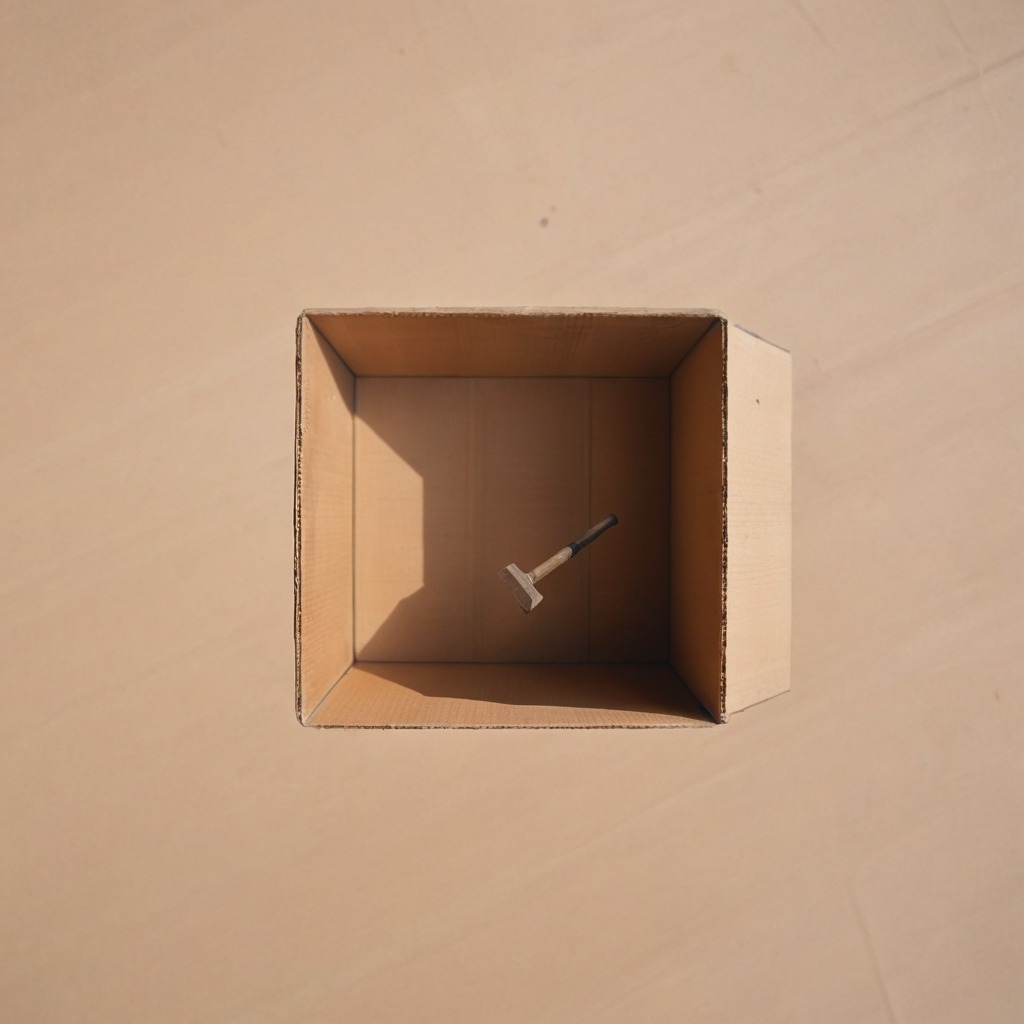
A hammer is lying on the cardboard box surface.